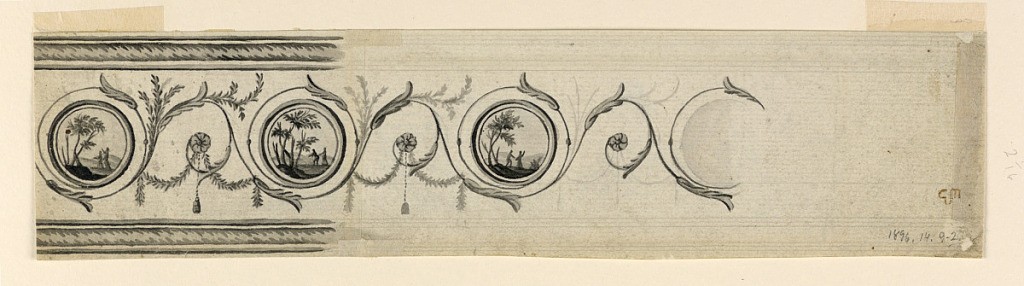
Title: Design for a Painted Frieze
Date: ca. 1790
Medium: Graphite, brush and gray watercolor on Chinese black on paper
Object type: Drawing
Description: Rinceaux with circular medallions at the ends of the spirals. They contain landscapes, each with two figures. Festoons and tassels hang from the lower parts of the rinceaux. Framing mouldings are shown on top and bottom. Reverse: satyr in hilly landscape. Satyr blows musical instrument.